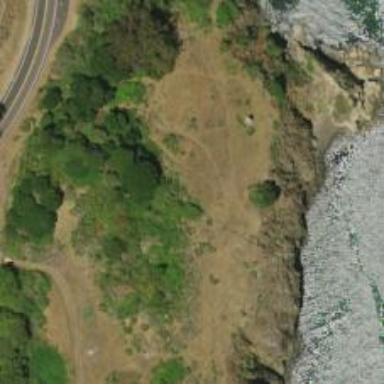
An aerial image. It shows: Cliff in nature.